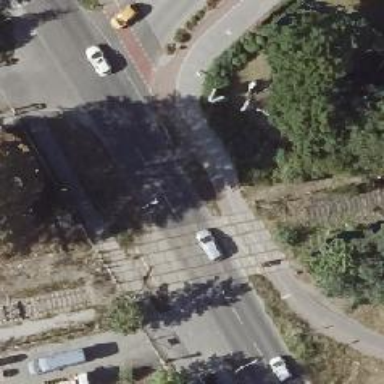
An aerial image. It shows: Level crossing with lights on the railway.